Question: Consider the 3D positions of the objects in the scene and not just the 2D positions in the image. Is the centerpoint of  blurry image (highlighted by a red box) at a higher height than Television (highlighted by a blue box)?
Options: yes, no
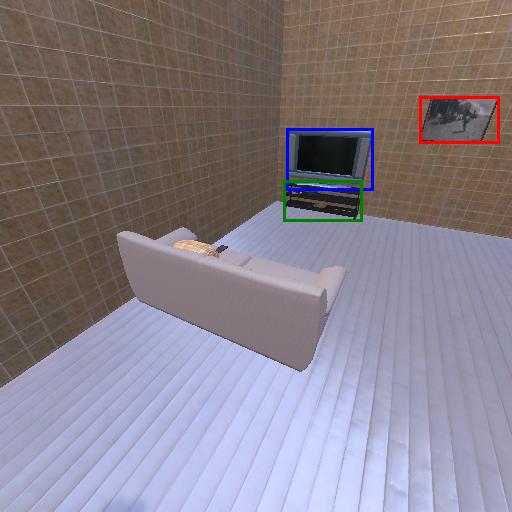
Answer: yes